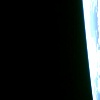
Label: space